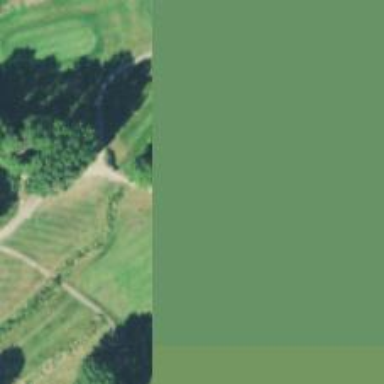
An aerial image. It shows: Service road used as golf cart path.